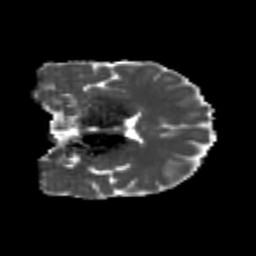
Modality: MD
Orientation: coronal
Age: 24
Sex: female
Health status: healthy
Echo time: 0.074 s